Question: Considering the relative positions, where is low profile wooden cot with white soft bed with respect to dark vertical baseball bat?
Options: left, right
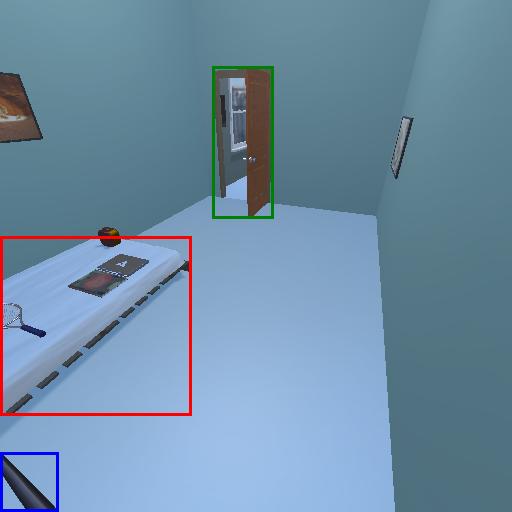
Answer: left